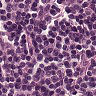
Metastatic tissue present: no